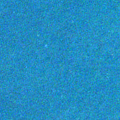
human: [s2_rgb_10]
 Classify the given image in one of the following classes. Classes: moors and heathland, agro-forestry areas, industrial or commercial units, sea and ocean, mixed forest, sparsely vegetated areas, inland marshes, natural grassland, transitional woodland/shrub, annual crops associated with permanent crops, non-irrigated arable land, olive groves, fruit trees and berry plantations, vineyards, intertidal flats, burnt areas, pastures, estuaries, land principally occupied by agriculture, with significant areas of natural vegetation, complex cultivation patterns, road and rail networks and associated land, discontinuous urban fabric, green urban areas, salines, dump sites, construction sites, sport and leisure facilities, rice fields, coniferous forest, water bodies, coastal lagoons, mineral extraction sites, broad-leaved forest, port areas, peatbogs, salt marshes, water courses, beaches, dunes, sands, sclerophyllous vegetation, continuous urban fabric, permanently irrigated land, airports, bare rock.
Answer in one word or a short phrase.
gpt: sea and ocean